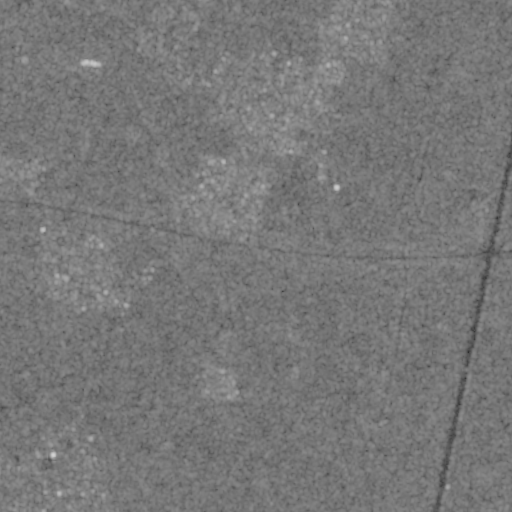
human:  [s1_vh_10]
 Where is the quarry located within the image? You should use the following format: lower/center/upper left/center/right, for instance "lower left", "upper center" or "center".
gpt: The quarry is located in the upper of the image.
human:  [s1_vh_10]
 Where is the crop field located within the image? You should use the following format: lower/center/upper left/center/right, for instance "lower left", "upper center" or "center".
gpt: There is no crop field in the image.

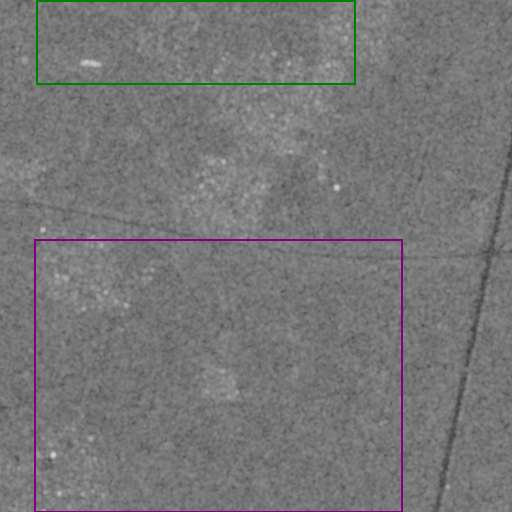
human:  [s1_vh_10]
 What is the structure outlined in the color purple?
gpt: The structure outlined in purple is a crop field.
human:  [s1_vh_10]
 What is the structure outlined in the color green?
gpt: The structure outlined in green is a quarry.
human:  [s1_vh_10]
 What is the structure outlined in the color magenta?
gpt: There is no magenta outline.